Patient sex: F
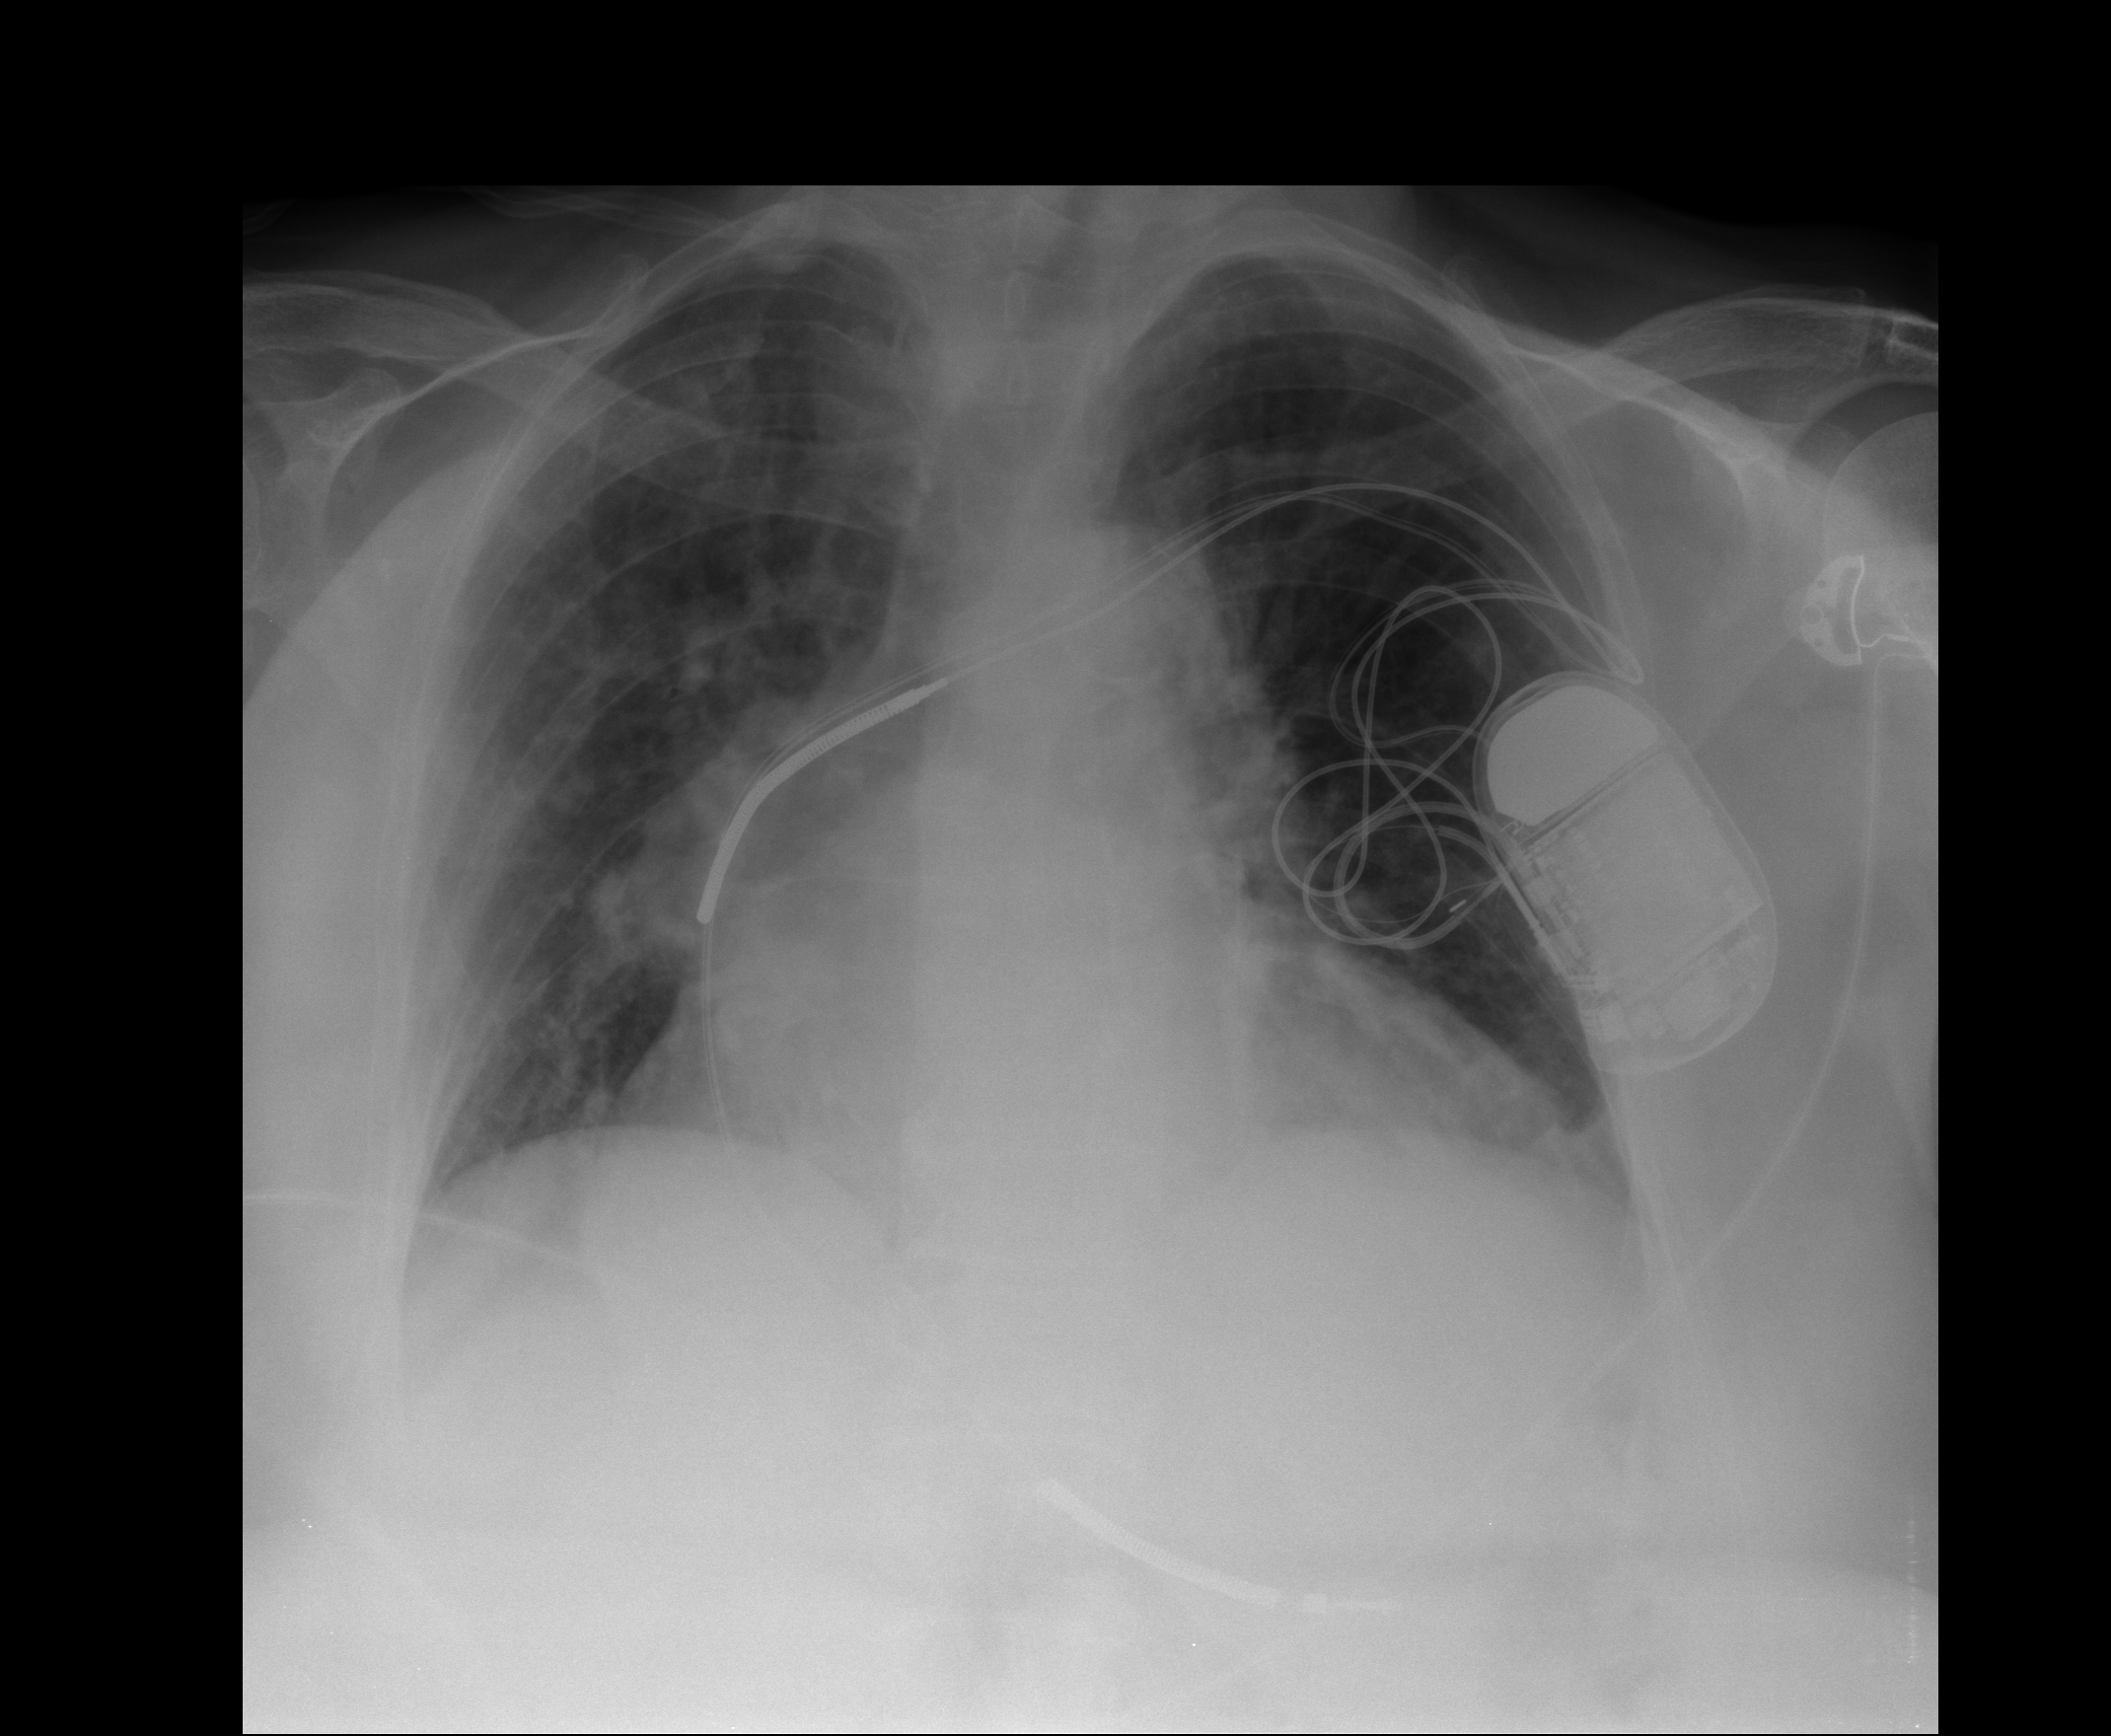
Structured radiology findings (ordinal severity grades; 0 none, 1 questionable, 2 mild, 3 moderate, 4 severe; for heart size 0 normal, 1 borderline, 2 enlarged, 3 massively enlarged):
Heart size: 2
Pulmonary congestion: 2
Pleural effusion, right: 2
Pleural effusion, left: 2
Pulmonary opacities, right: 2
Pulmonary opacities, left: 0
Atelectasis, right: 2
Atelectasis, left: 2